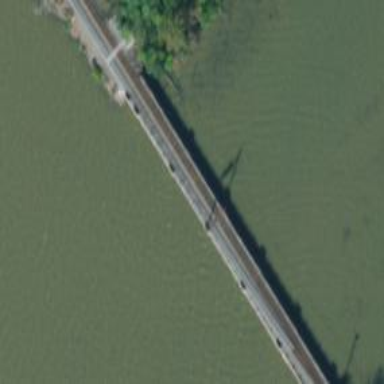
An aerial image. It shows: Railway bridge.